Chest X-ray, PA view. Patient: 73 years old, sex F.
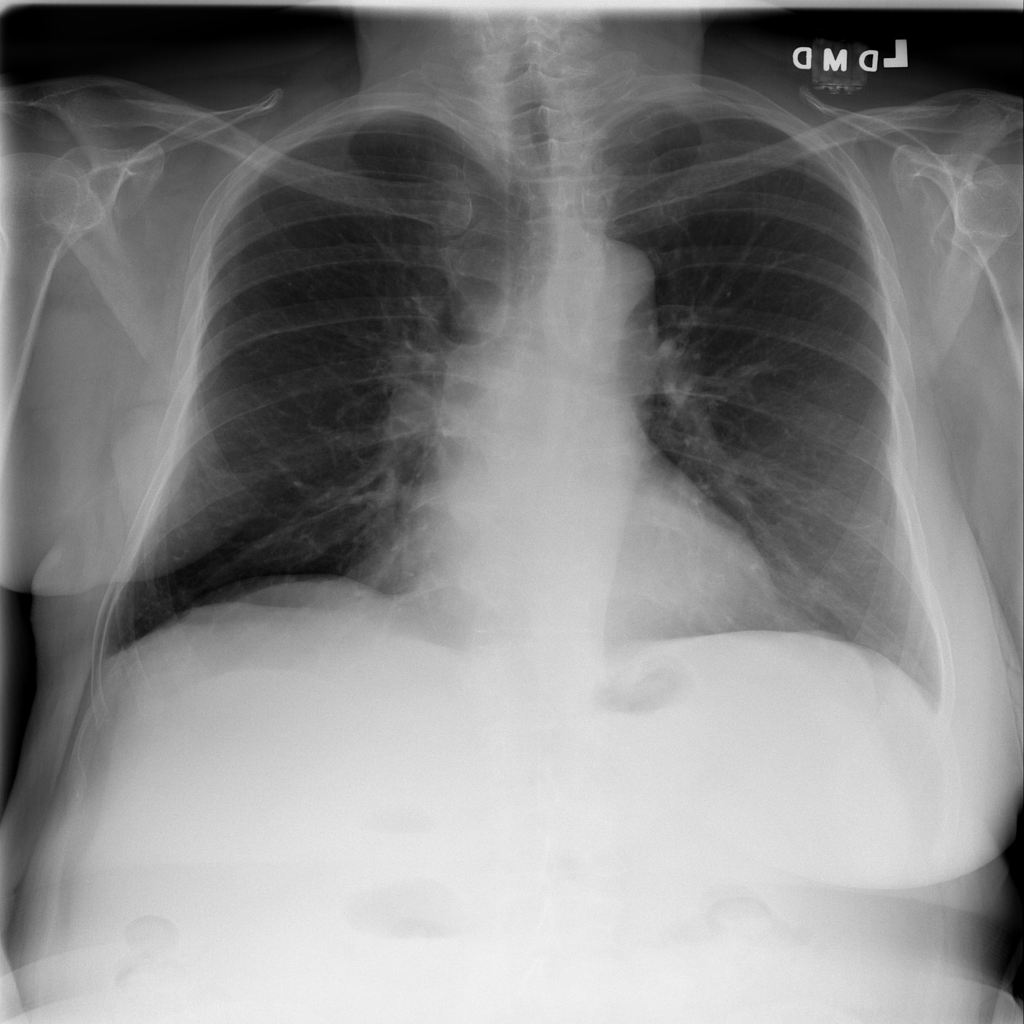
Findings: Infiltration